Question: I'm using a sprite of two images and experiencing a 1px different in ALL internet explorer versions, but works fine in Firefox.
Please see demonstration here: <URL>
My heart hurts. What is causing this discrepancy?
See below screen on hover in Internet explorer (no specific version)
I'm investigating if my installation of IE isnt as sound as I thought

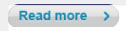
Answer: I guess it is caused by the drastic change of the color of the text-shadow effect.
Notice that when the button is not hovered, the letters are somehow bolder. It seems like the white letters have a white border that is added to the current weight of the letter. It doesn't happen in the hover event because the letters have a different color.
Add +1px in the x axis and it will be smoothed.
<URL>
If you want to make this change only in IE use a conditional comment:
'''
<!--[if IE]>
.calltoActionReadMore {background-position:1px -24px}
<![endif]-->
'''